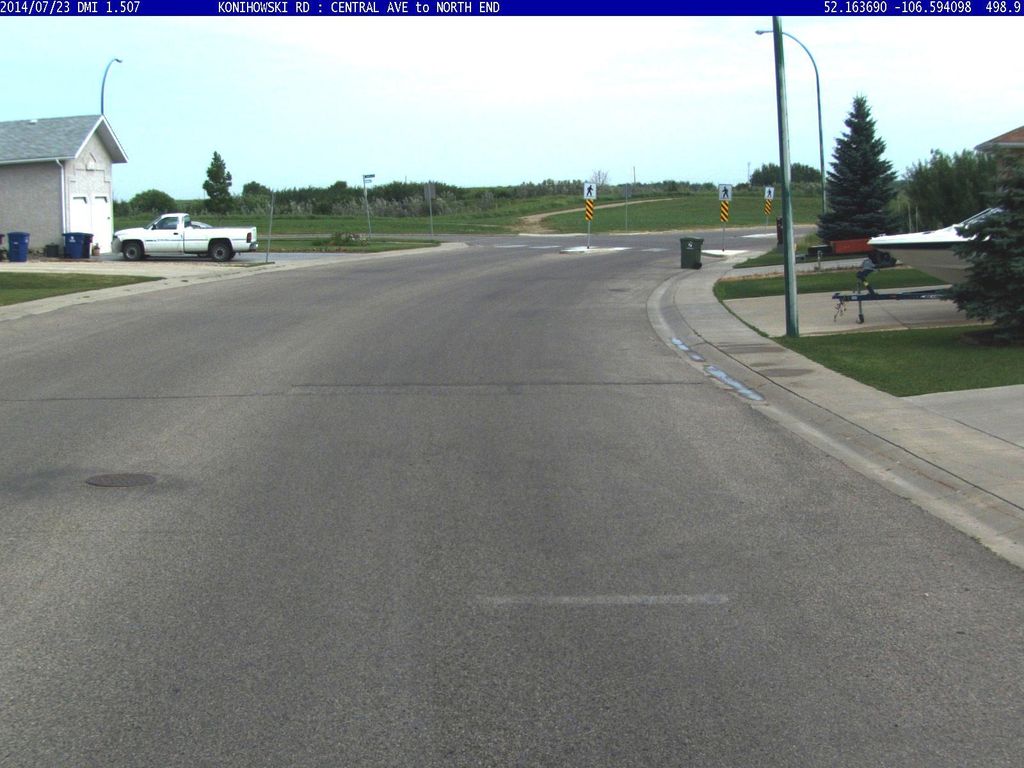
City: saskatoon